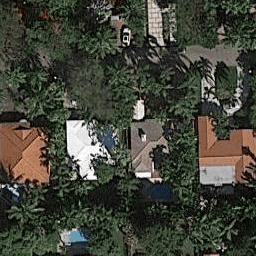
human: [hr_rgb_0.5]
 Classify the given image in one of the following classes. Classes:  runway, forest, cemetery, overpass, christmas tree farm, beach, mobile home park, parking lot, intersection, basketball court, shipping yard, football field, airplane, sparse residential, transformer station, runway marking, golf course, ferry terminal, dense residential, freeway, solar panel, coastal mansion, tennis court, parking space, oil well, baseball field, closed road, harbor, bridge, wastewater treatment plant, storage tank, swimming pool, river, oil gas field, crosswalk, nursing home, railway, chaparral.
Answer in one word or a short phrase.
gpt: coastal mansion